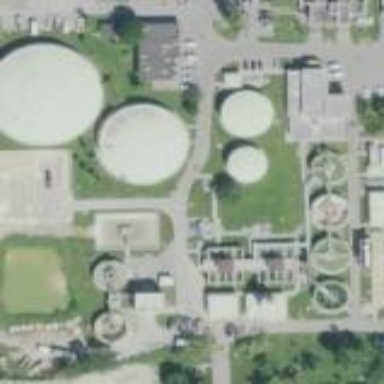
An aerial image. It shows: View of wastewater plant.